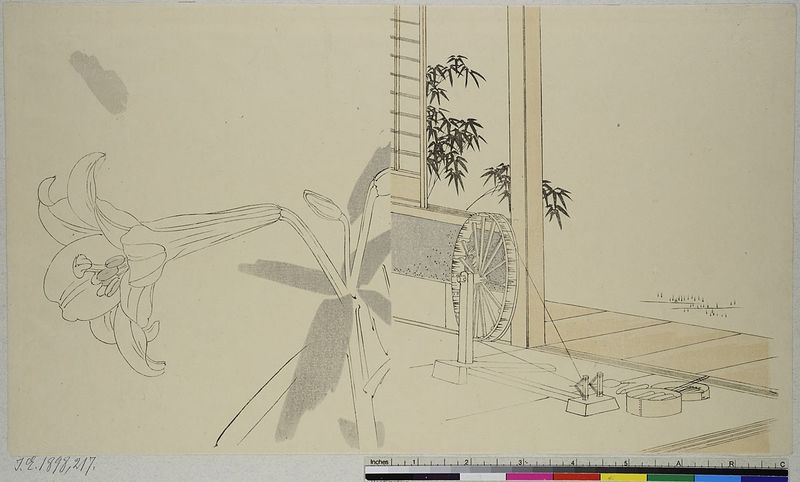
Titel: Aus: Holzschnittbuch über zeitgenössische Kleidung
Künstler: Utagawa Toyokuni I
Standort: Hamburg
Institution: Museum für Kunst und Gewerbe Hamburg
Schlagwörter: baum, gelb, blume, braun, fenster, zeichnung, blüte, weg, wand, strauch, gitter, pflanze, pflanzen, kontrast, holzschnitt, grafik, graphik, rad, wohnung, seilzug, technik, asien, druckgraphik, druckgrafik, lilie, stängel, buchseite, knospe, blütenblatt, bambus, zeit, spalier, spinnen, orchidee, mechanik, geteilt, edo, textilindustrie, pflanzuen, reproduktionen, schiebetür, 1898, farbskala, druckerzeugnisse, bäume, sträucher, bekleidungsindustrie, schiebewand, funktionsweise, technick